Question: I'm trying to write a little greasemonkey script/bookmarklet/what have you for Google Docs. The functionality I'd like to add needs a keypress/keyup/keydown event handler (one of those three). Unfortunately, Javascript isn't my forte, and I can't seem to capture (?) a keypress event to while in the edit pane. As a last resort, I've tried the following:
'''
javascript:(function(){
els = document.getElementsByTagName("*");
for(i=0;i<els.length;i++){
els[i].onkeypress=function(){alert("hello!");};
els[i].onkeyup=function(){alert("hello2!");};
els[i].onkeydown=function(){alert("hello3!");};
}
})();
'''
However, this still doesn't capture keypresses in the editing pane - no annoying alerts (although it seems to work for most other sites...). I've checked in Chrome and Firefox both (I can't get it to work in either one).
I tried "Log Events" in Firebug (and checked out all the registered events via a neat little extension to Firebug, Eventbug); it didn't seem like those events were firing on keypresses.
Edit:
To clarify <URL> with some annotations...

The "editing pane" I'm talking about seems to be a bunch of Javascripted-up divs displaying what I type.
Any ideas? Thanks!
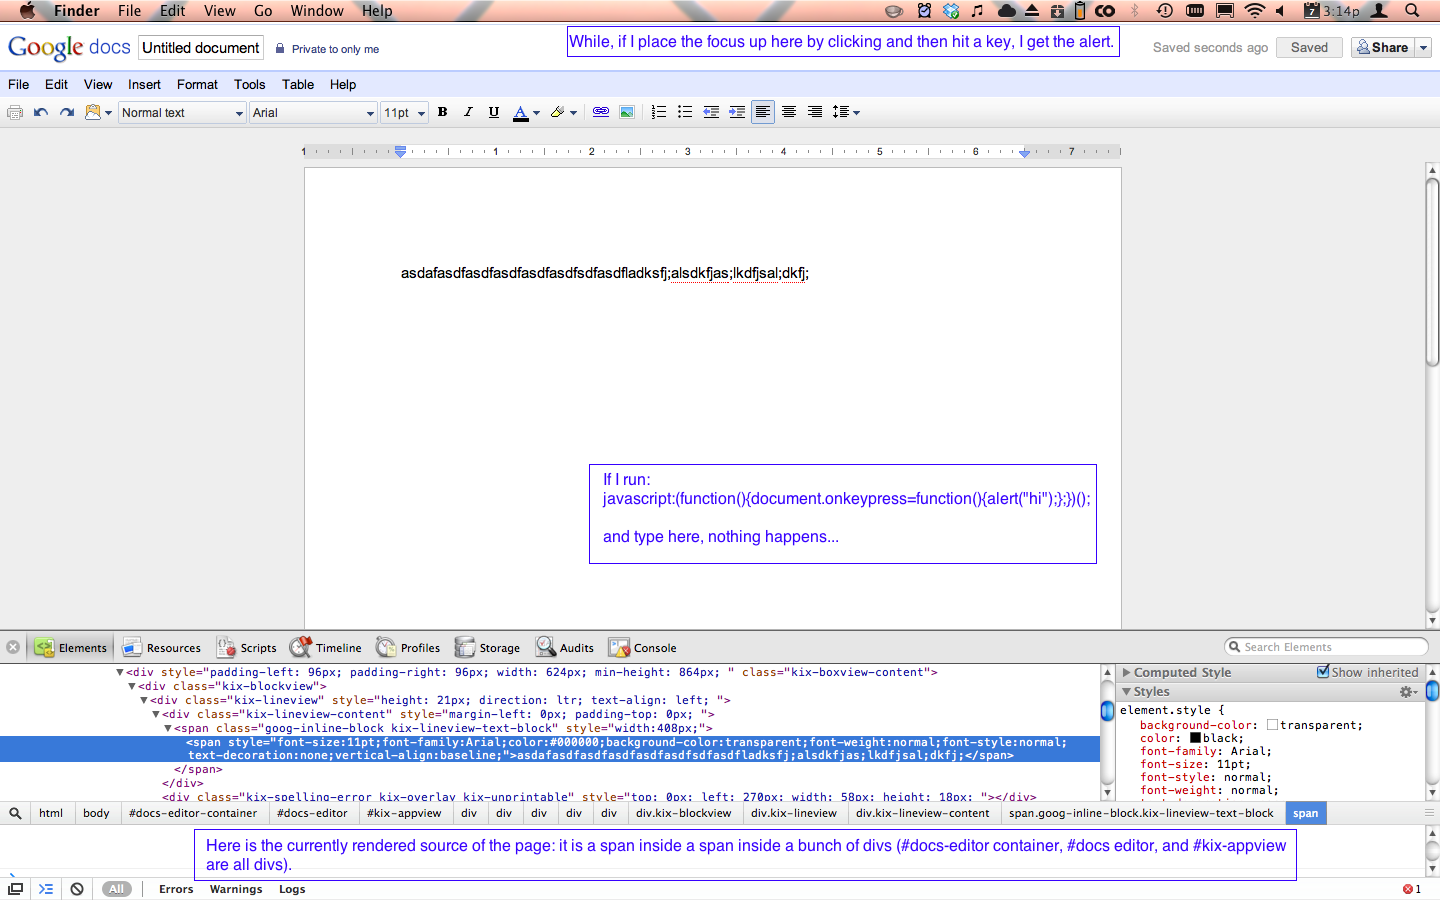
Answer: Editing in Google Docs uses an iframe. You need to attach a listener to the iframe's document. It seems to do something complicated with the iframe I haven't yet been able to work out fully, but the following seems to work for Firefox:
'''
var iframe = document.getElementsByTagName("iframe")[0];
if (iframe) {
iframe.contentDocument.addEventListener("keypress", function(evt) {
console.log("iframe keypress: " + evt.which);
}, false);
}
'''